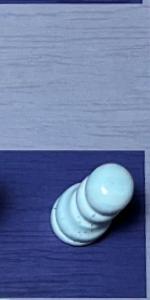
Label: Pawn_White